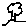
Label: tree